Question: I have the following configuration in 'c_cpp_properties.json':
'''
{
"configurations": [
{
"name": "Win32",
"includePath": [
"${workspaceFolder}/**"
],
"defines": [
"_DEBUG",
"UNICODE",
"_UNICODE"
],
"browse": {
"path": [
"C:/MinGW/lib/gcc/mingw32/6.3.0/include",
"C:/MinGW/lib/gcc/mingw32/6.3.0/include-fixed",
"C:/MinGW/include/*",
"${workspaceRoot}"
],
"limitSymbolsToIncludedHeaders": true,
"databaseFilename": ""
},
"compilerPath": "C:/MinGW/bin/g++.exe",
"cStandard": "c11",
"cppStandard": "c++17",
"intelliSenseMode": "gcc-x64"
}
],
"version": 4
}
'''
My C++ code is:
'''
#include <string_view>
using namespace::std;
'''
However, I get 'includePath'. But I don't know how can I update it.
---
I am running this on VS Code.
GCC Version - '6.3.0'
C++ Standard - 'c++17'
Project structure:

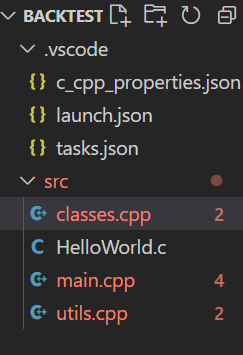
Answer: -
1. Only GCC 7+ version can use <string_view>
2. https://sourceforge.net/projects/mingw-w64/files/Multilib%20Toolchains%28Targetting%20Win32%20and%20Win64%29/ray_linn/gcc-9.x-with-ada/ does not support 7+ version gcc.
3. However, if you search "MinGW gcc 9 version", you can find upgraded version mingw.
4. After replace it with the old version mingw, you can use it.
Really thank you for your comments! :-)